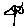
Label: flower